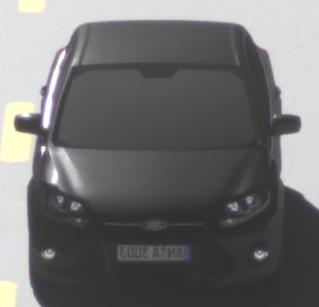
Make: Ford
Model: Focus 1.6 Ti-VCT
Detailed model: Focus (III)
Model produced from: 2011/09
Model produced until: 2014/09
Doors: 5
Color: black
Road condition: dry road
Daytime: morning or afternoon
Contrast: high contrast